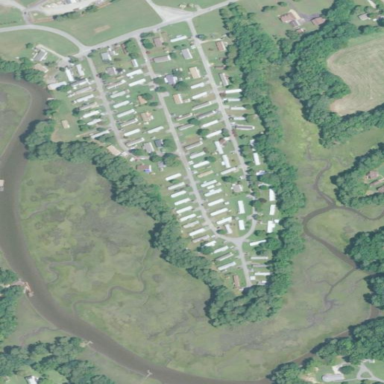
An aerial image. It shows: Residential area designated as trailer park.